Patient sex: M
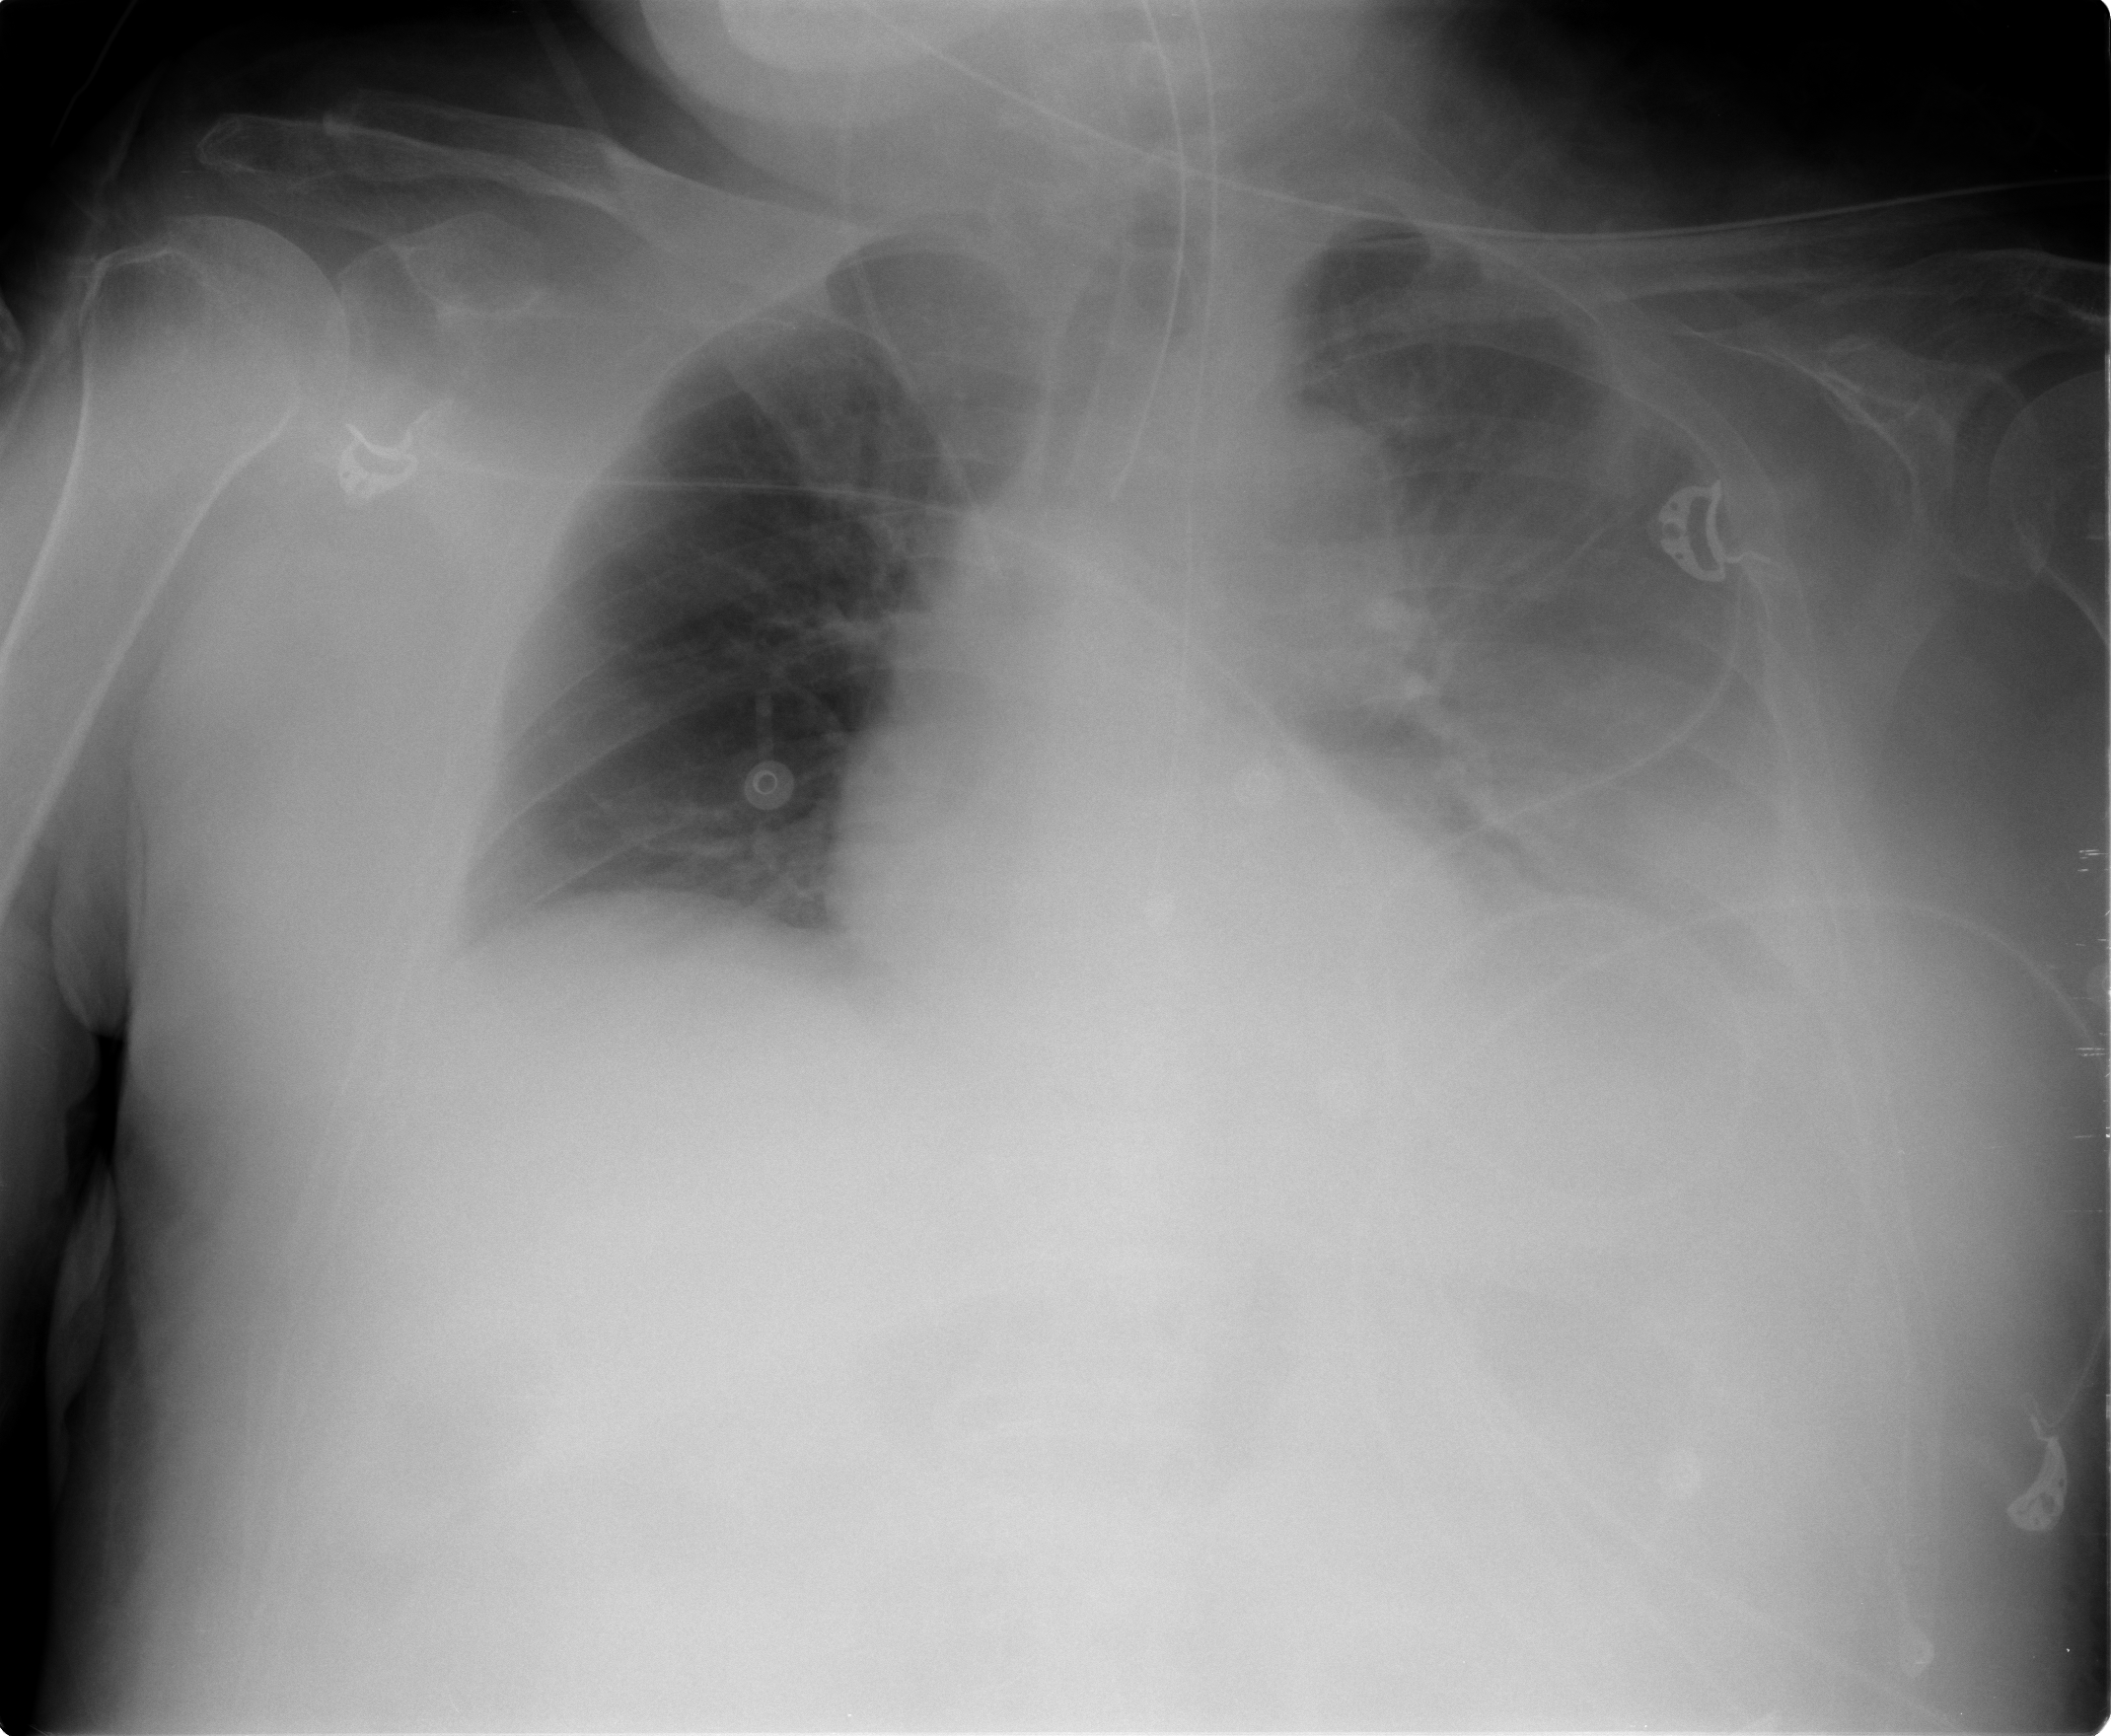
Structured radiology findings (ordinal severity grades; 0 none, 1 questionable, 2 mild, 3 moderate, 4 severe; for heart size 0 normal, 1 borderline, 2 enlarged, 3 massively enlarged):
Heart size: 0
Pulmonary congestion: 1
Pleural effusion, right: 0
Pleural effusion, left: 3
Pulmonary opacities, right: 0
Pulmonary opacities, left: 1
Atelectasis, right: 0
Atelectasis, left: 2